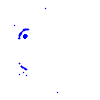
Particle: electron